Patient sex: F
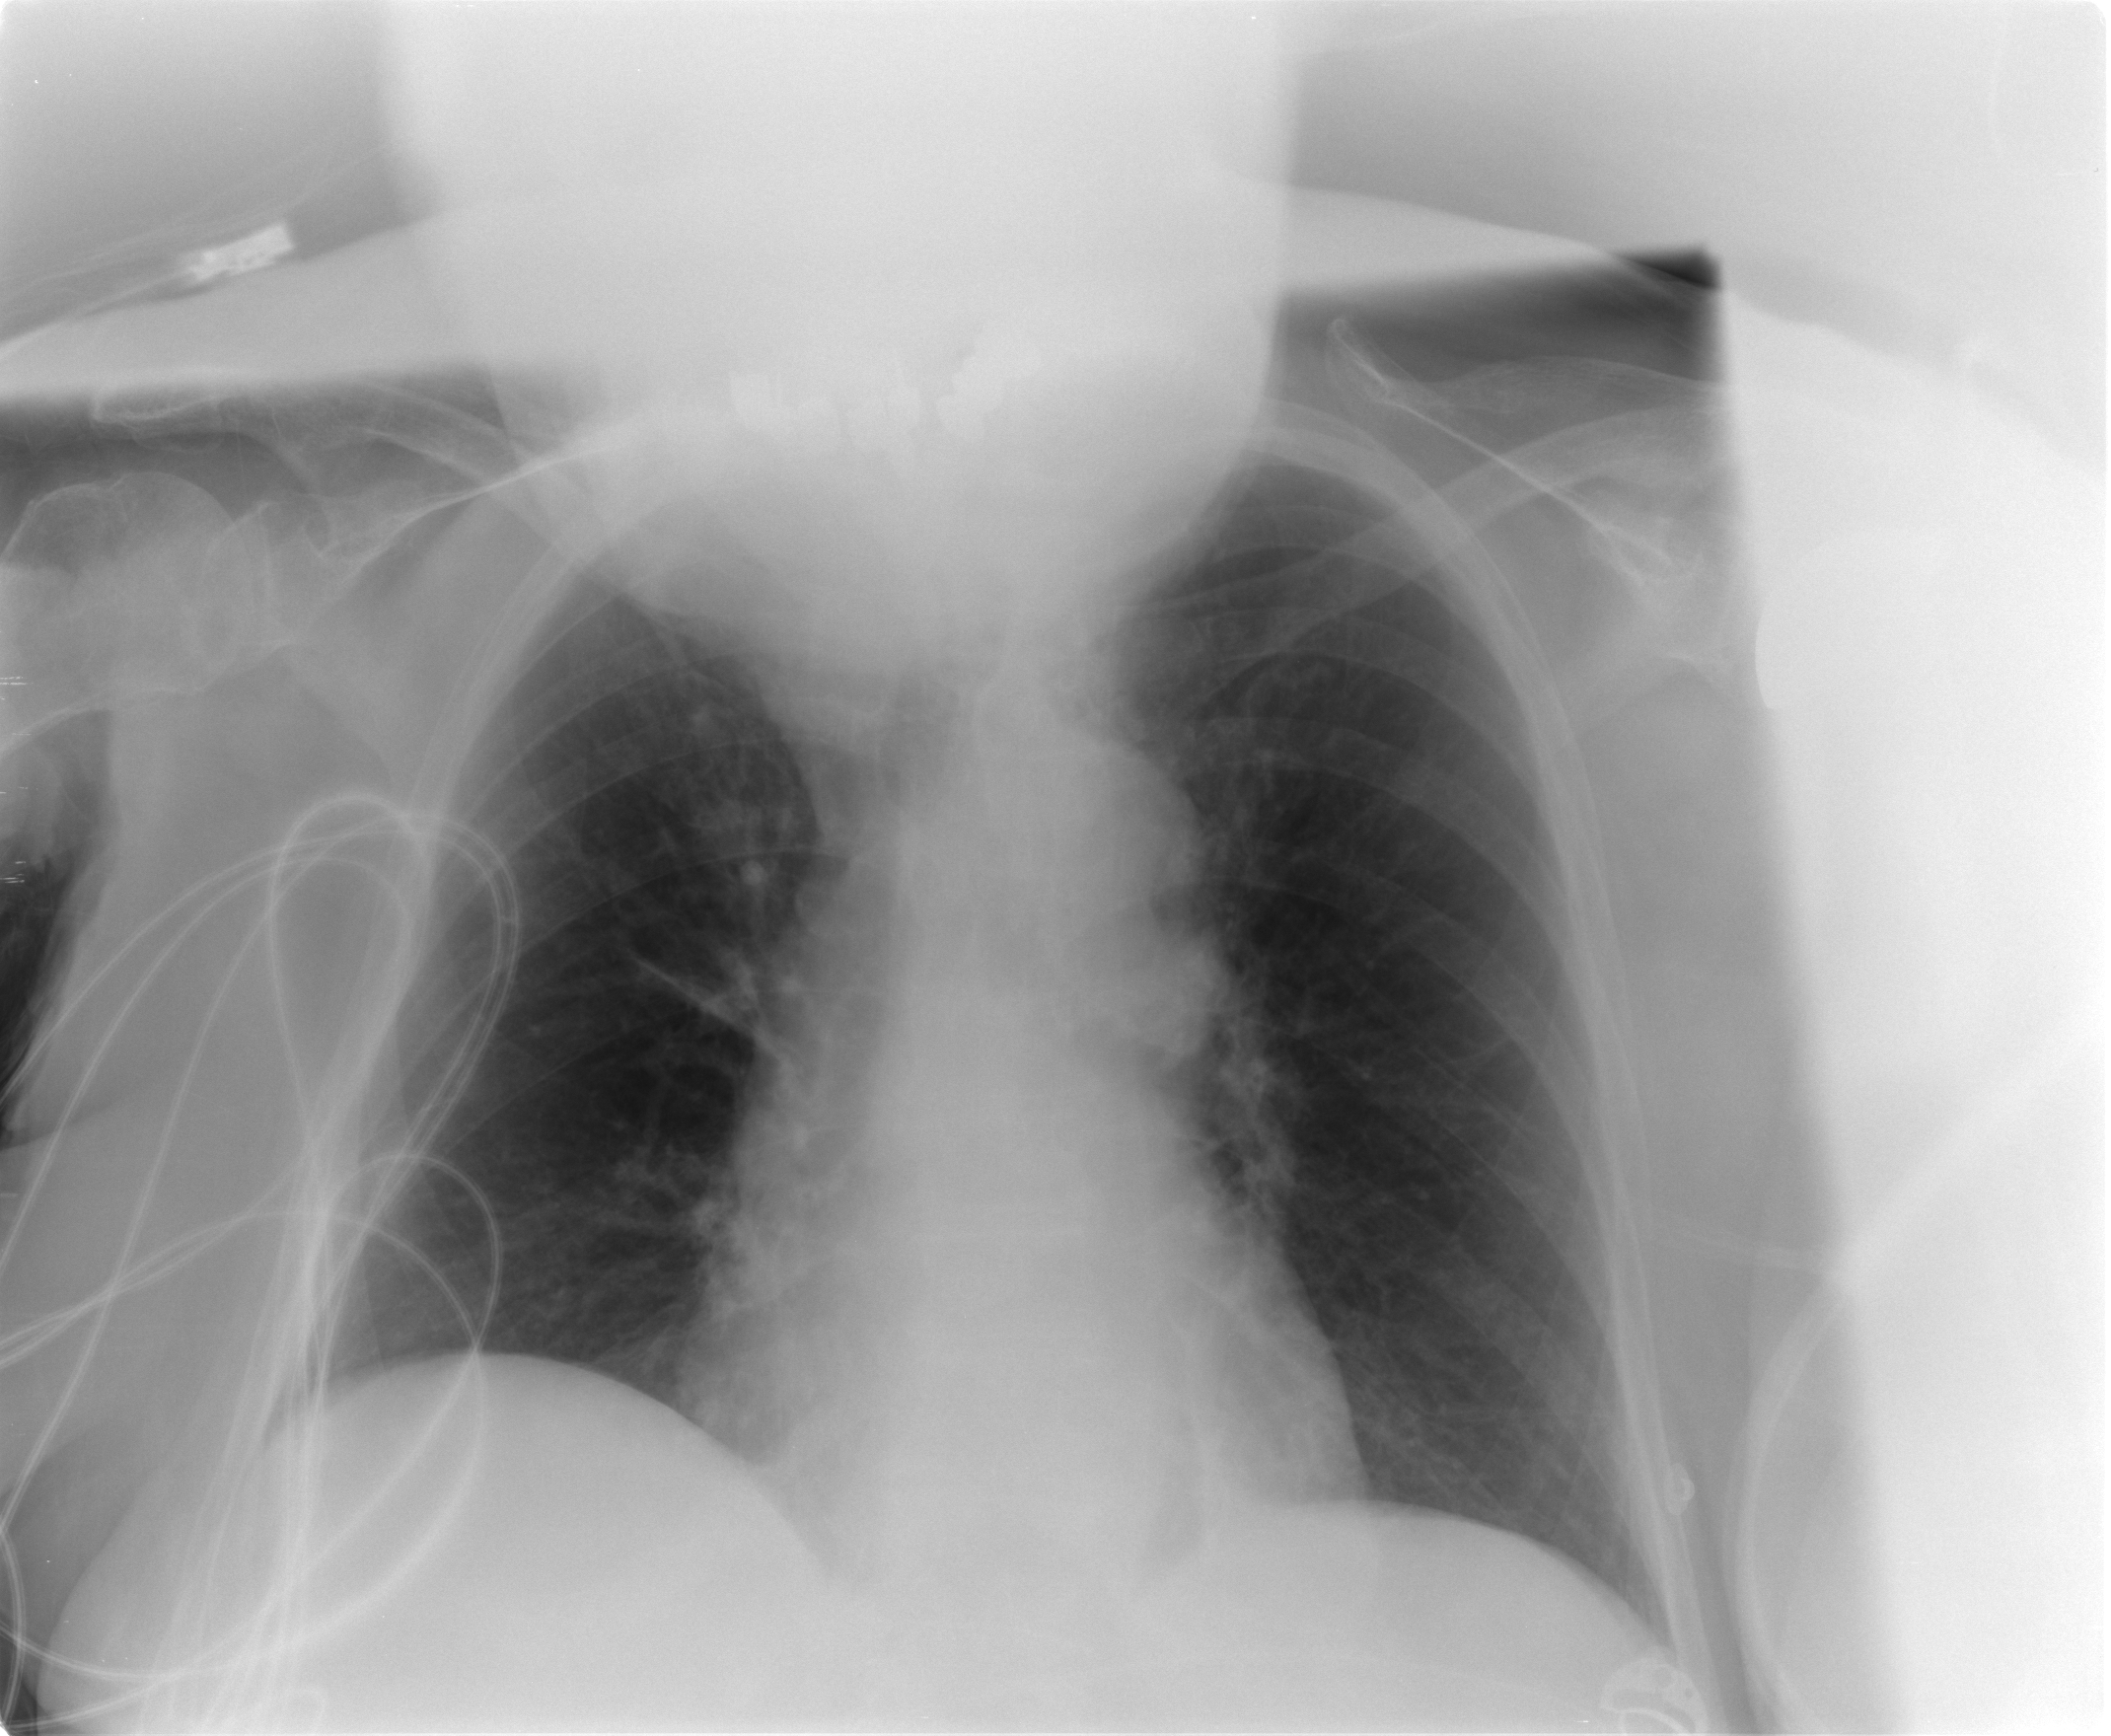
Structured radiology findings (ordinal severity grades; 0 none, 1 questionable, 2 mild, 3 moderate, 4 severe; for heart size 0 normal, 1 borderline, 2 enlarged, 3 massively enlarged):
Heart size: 0
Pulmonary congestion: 2
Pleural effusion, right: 0
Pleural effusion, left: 0
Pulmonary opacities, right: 0
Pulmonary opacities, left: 0
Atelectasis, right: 0
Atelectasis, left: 0